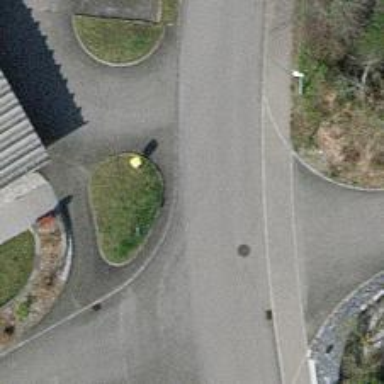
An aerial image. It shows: Post box is visible.